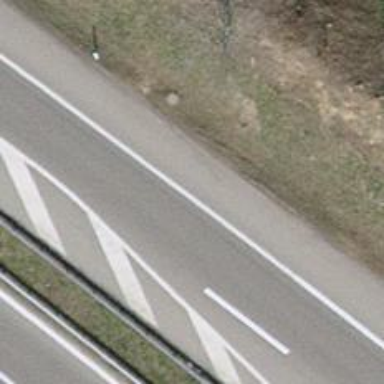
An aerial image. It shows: Asphalt motorway.